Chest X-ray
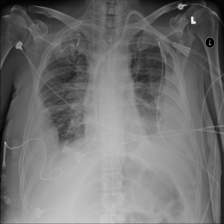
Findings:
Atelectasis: negative
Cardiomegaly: negative
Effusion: negative
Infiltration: negative
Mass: negative
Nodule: negative
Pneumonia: negative
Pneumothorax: negative
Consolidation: negative
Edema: negative
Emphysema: negative
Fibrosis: negative
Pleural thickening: negative
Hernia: negative